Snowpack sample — Buffalo Mountain, Silverthorne, Colorado, USA (2/22/26, 2:02 PM MST)
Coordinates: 39.622, -106.113
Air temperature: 33 °F
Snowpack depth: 63 cm
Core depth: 50 cm
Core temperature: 26.6 °F
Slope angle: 11°, slope face: 116°
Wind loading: low
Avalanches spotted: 0
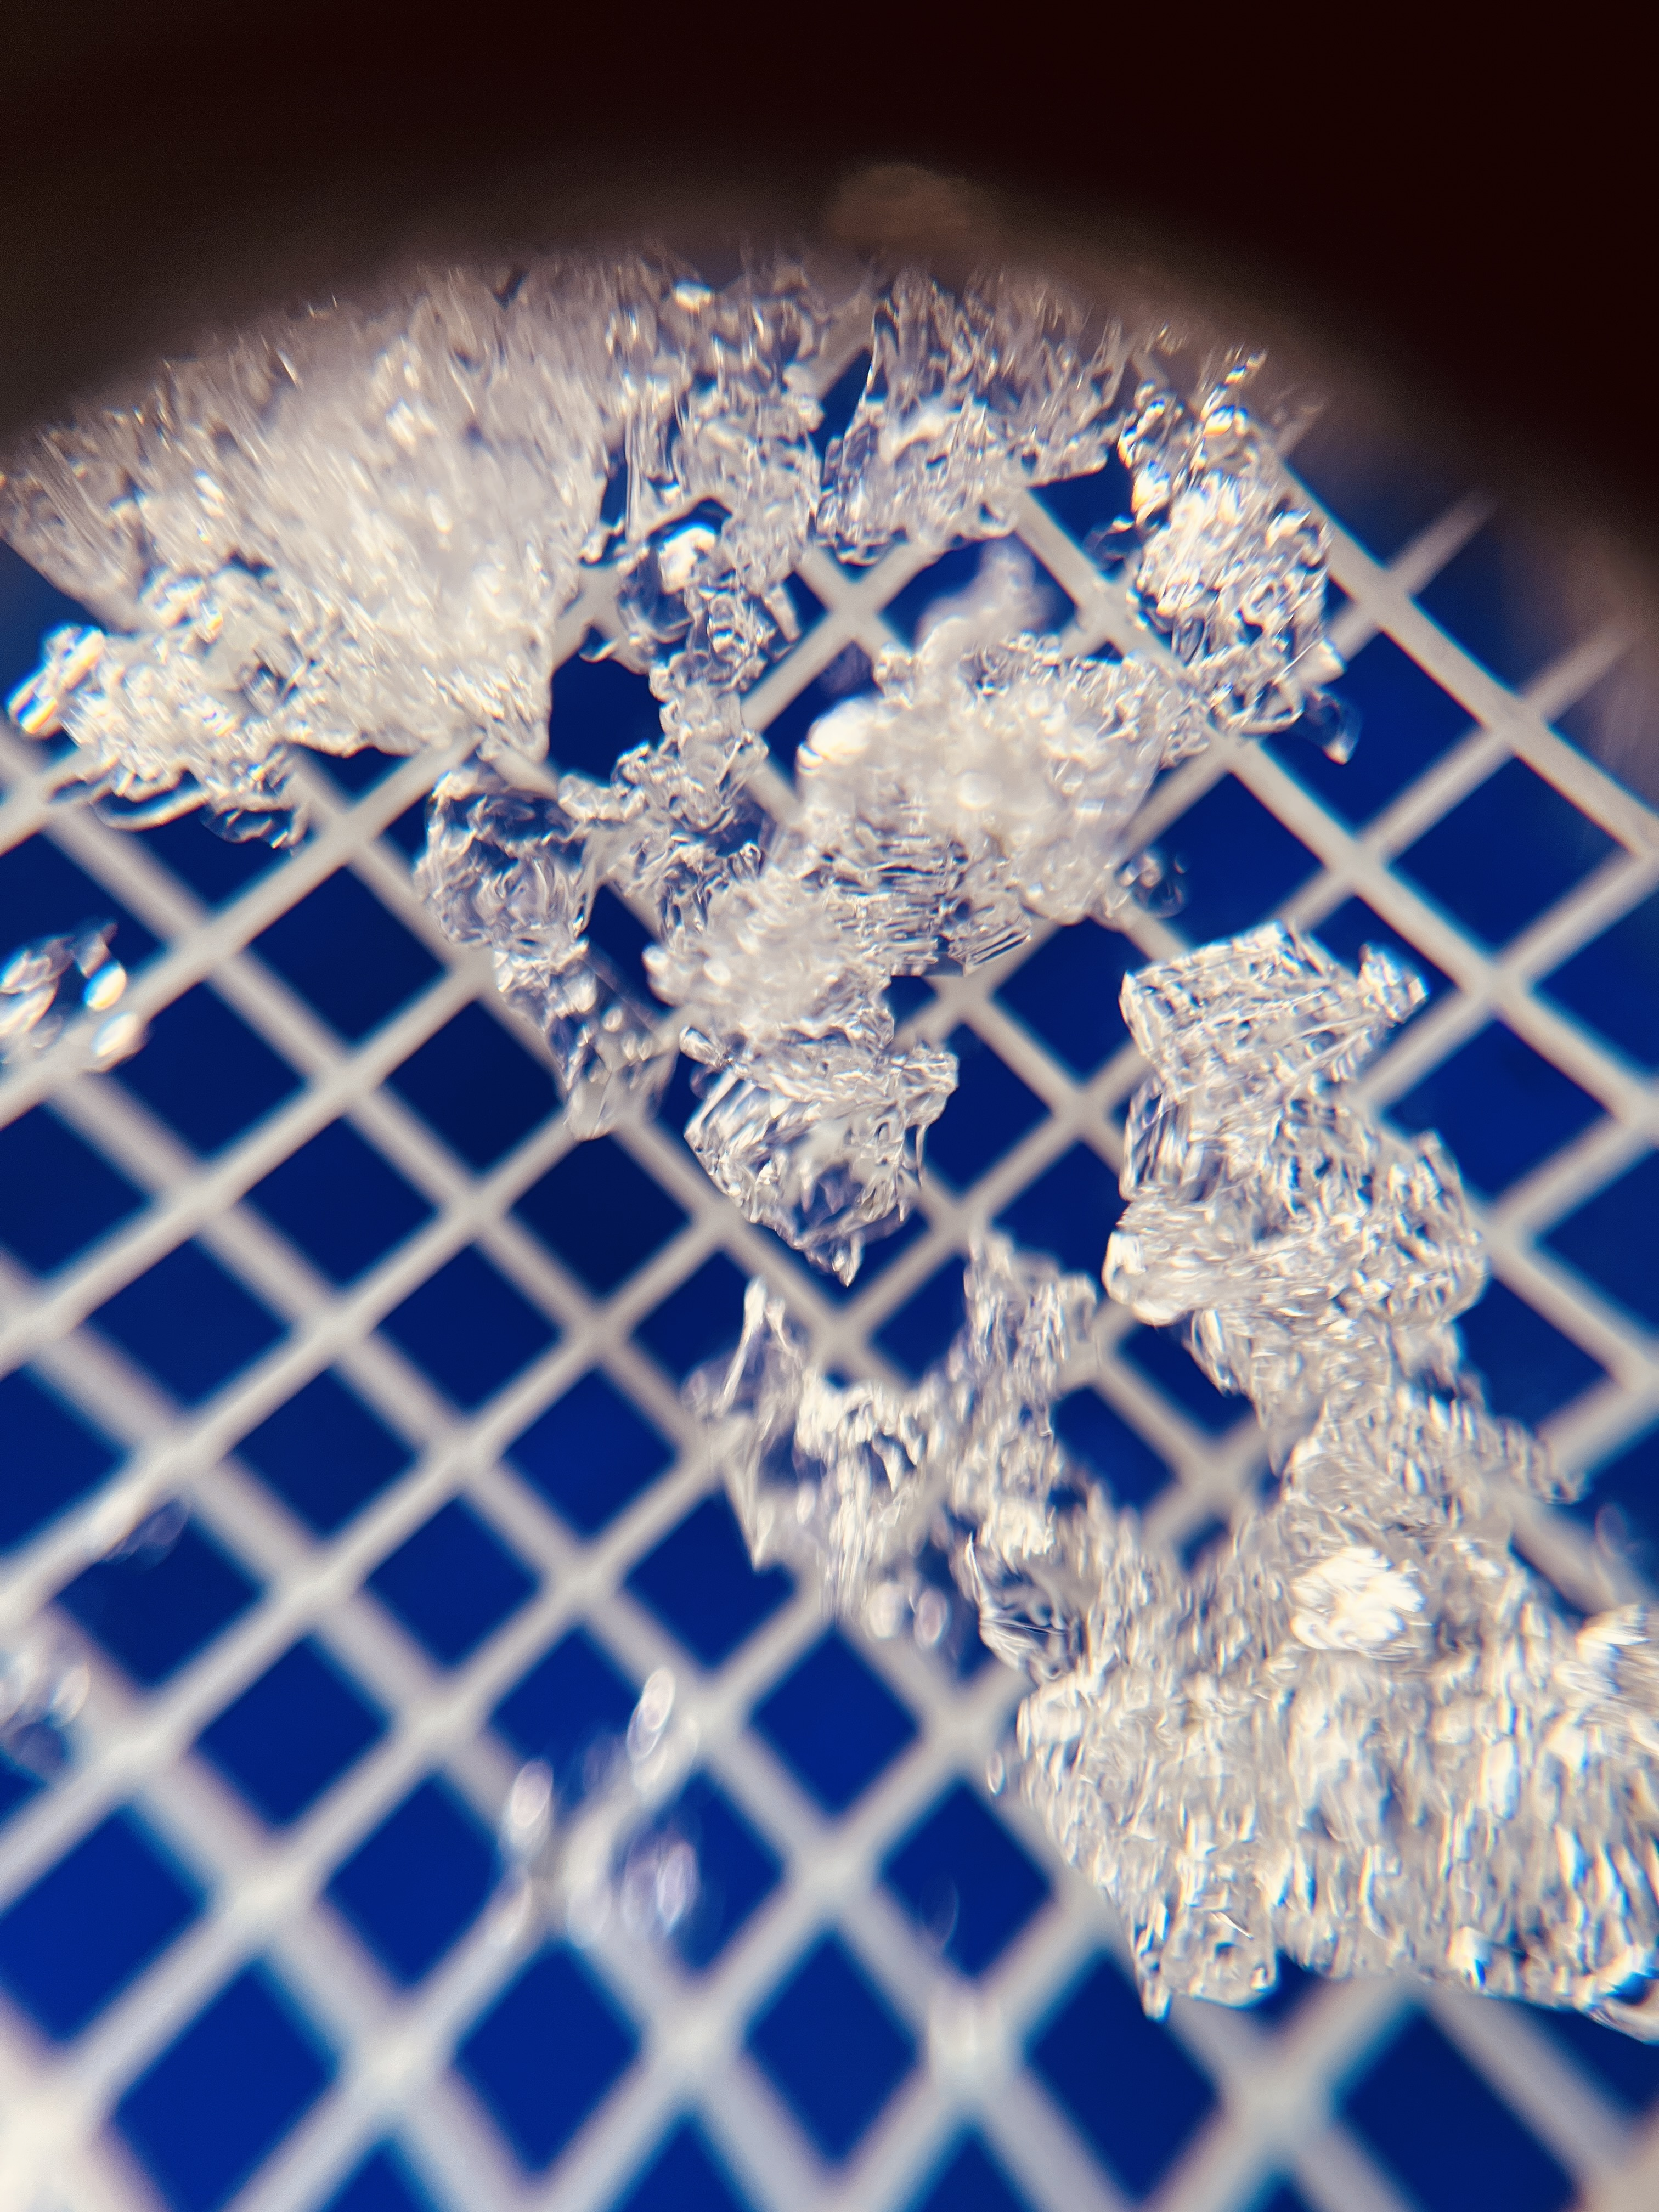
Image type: magnified_profile
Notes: In a firebreak similar to site 1, minimal wind loading with no spotted avalanches (not many faces in view though)